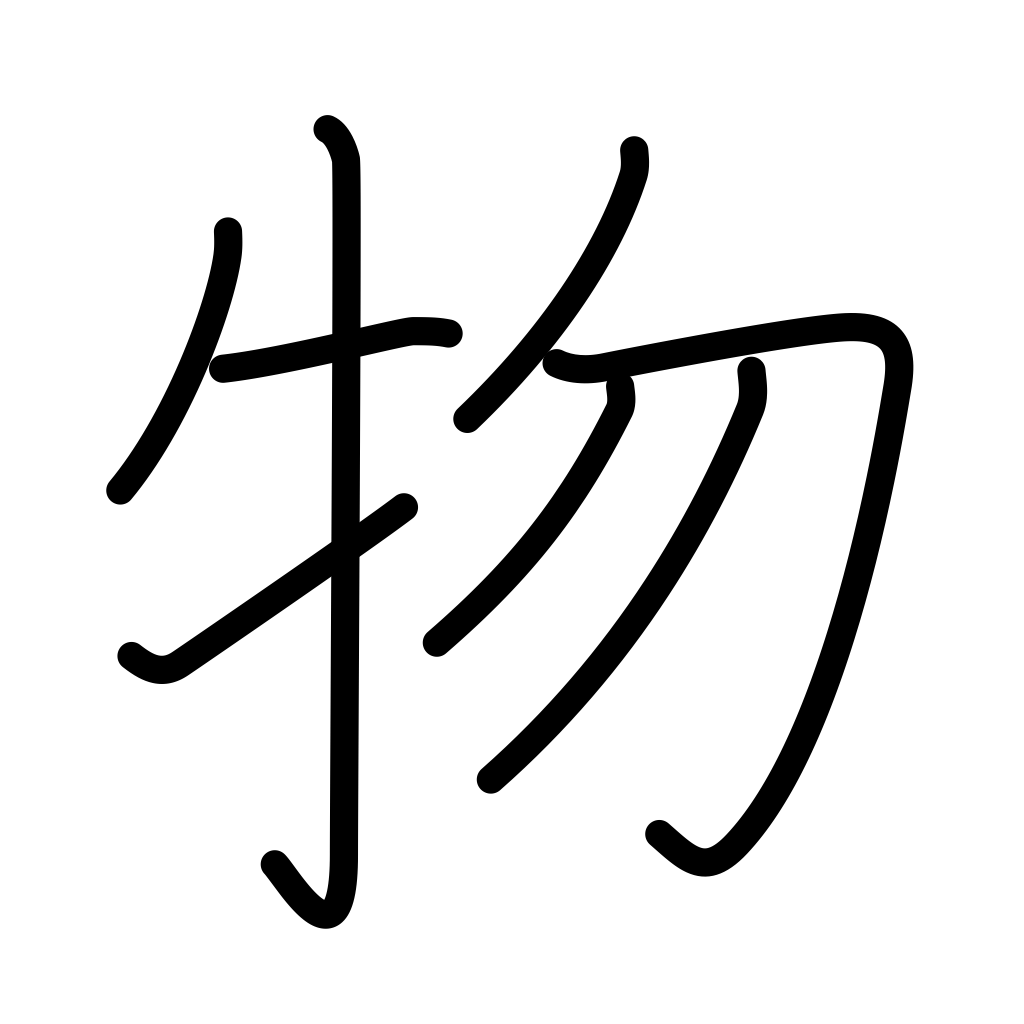
Meaning: thing, object, matter